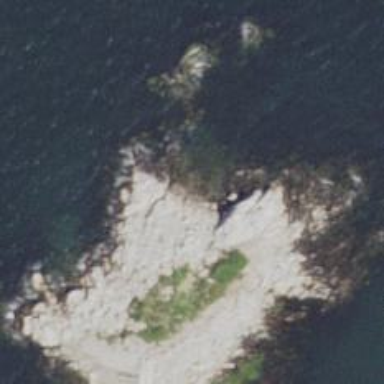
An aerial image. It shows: Islet along the natural coastline.